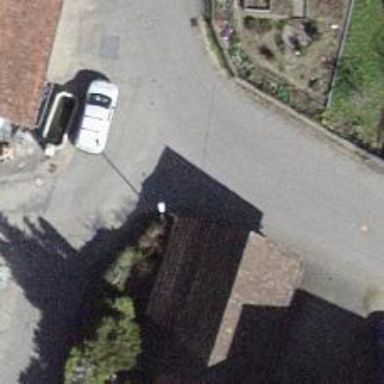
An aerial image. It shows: Post box.